Aerial crown-view tile of a tropical tree (Barro Colorado Island, Panama), acquired 20250317:
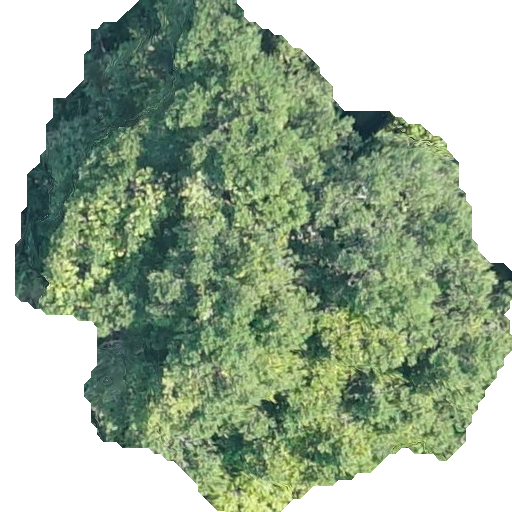
Species: Calophyllum longifolium
GBIF accepted scientific name: Calophyllum longifolium
Crown area: 262.481 m²